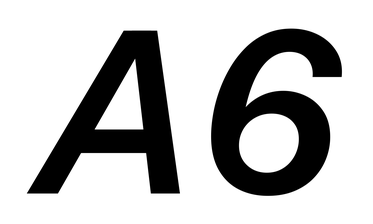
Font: InstrumentSans-Italic_SemiBold_Italic